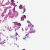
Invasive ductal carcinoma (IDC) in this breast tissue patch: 0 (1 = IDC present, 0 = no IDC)